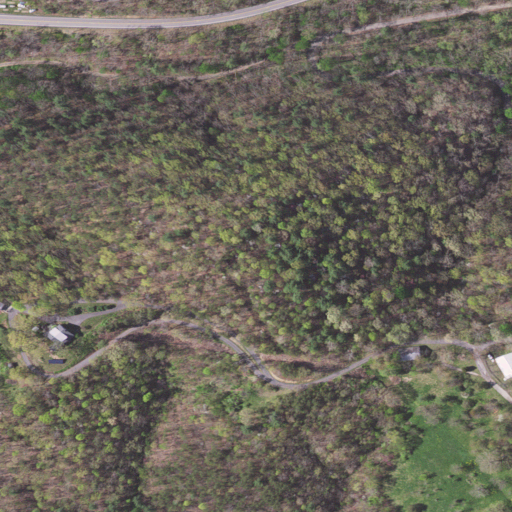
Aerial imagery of mountain in Virginia named Lukes Mountain containing deciduous forest, mixed forest, open development, low intensity development, pasture, grassland, medium intensity development, and evergreen forest